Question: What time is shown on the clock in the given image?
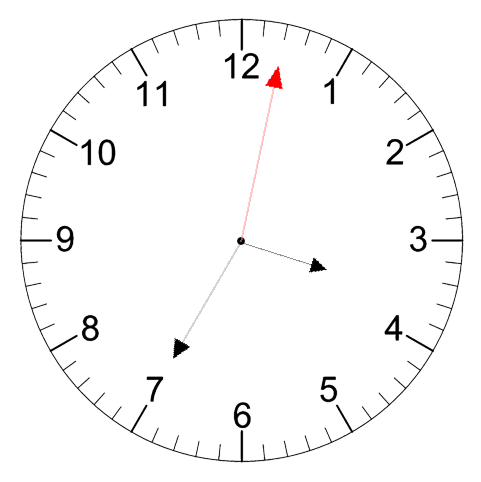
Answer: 03:35:02